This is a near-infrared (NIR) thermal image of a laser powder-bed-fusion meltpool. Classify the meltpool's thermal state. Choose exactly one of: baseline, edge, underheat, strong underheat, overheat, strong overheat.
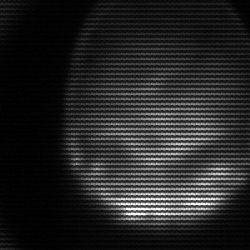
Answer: edge